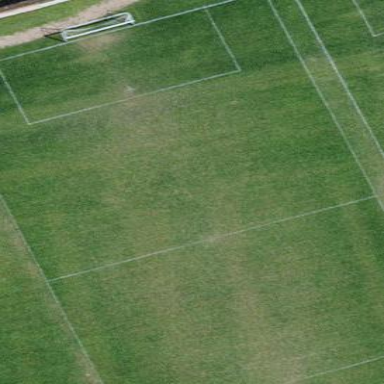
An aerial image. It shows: Soccer pitch designated for leisure and sports activities.